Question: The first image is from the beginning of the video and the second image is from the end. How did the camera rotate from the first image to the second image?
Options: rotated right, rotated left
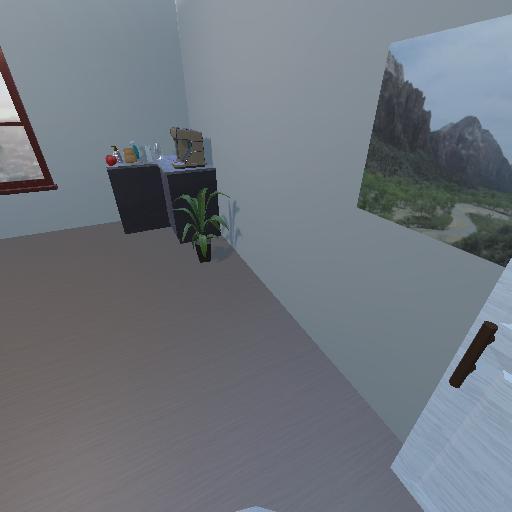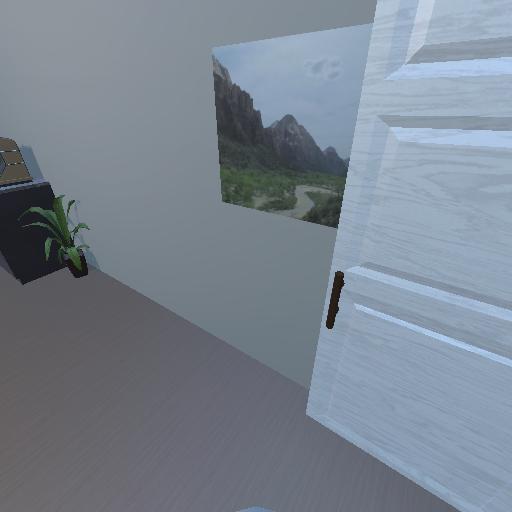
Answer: rotated right